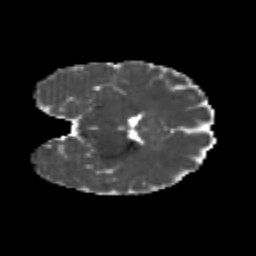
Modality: MD
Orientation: coronal
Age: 24
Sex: female
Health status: healthy
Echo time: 0.074 s